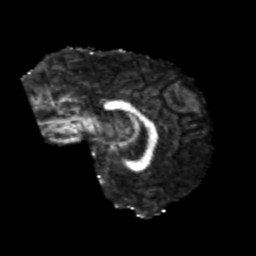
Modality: FA
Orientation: sagittal
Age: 26
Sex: female
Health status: healthy
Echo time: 0.074 s